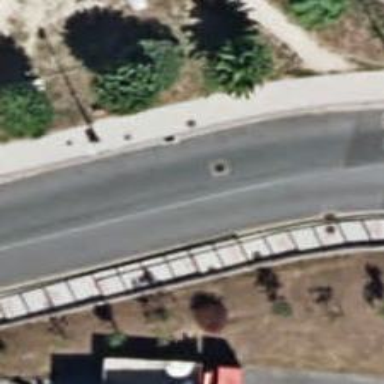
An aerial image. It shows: Residential road with asphalt surface. There are sidewalks on both sides of the road.